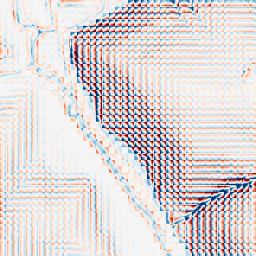
Category: wavelet
Decomposition family: wavelet_dwt
Decomposition parameters: wavelet: haar
level: 3
Upsampling method: regularized
Upsampling parameters: scale: 2
lambda_reg: 0.001
Upsampling scale: 2